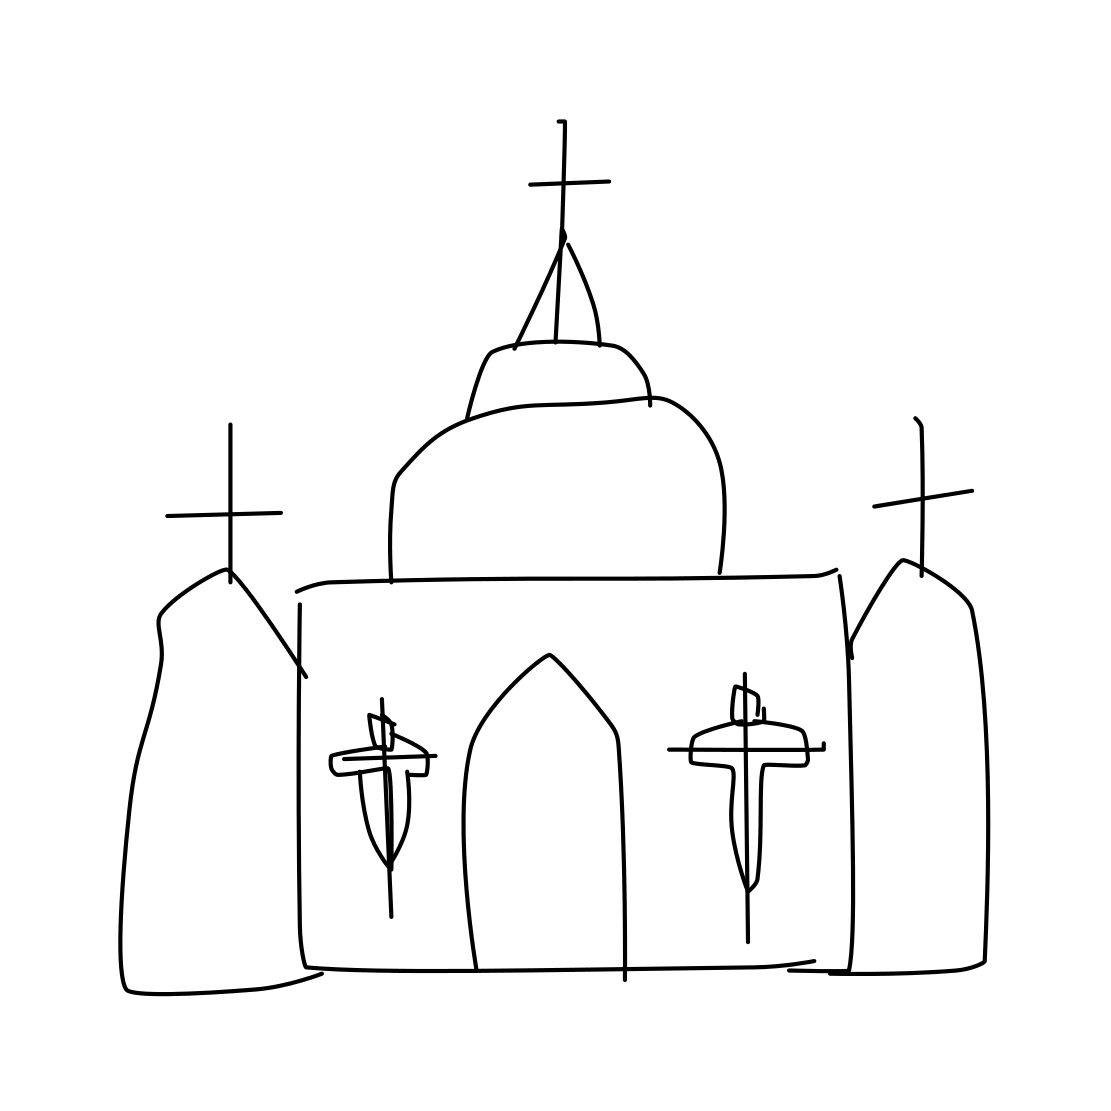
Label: church